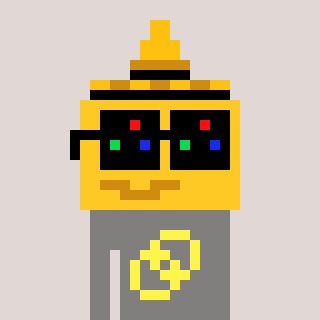
a pixel art character with square black sunglasses, a mustard-shaped head and a bluegrey-colored body on a warm background